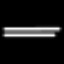
Label: line